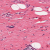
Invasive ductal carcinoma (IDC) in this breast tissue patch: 0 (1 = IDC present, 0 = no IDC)